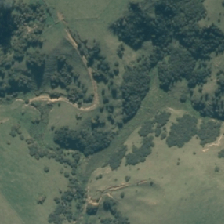
Land cover: grose_broom